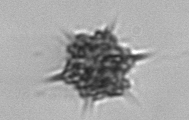
Label: Dictyocha